Interaction volume radius: 10 \u00c5
Interaction volume height: 20 \u00c5
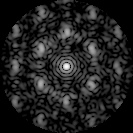
Disorder parameter: 0.5553